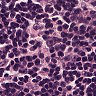
Metastatic tissue present: no